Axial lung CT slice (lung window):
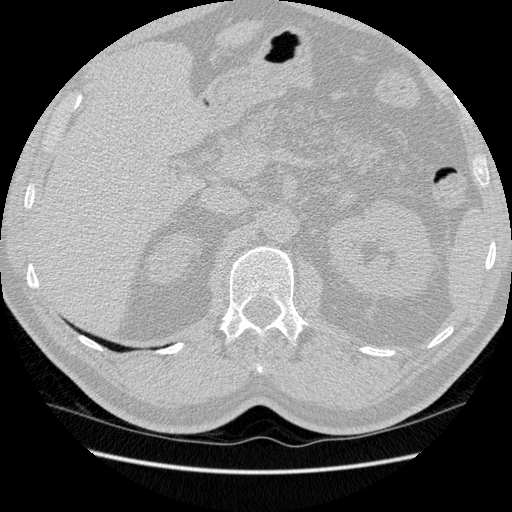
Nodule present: no